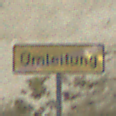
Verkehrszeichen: EndeDerUmleitungsankuendigung
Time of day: MorningAfternoon
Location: Outdoor (Beach)
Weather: PartlyCloudy
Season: NotSpecified
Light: Natural